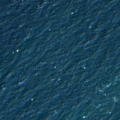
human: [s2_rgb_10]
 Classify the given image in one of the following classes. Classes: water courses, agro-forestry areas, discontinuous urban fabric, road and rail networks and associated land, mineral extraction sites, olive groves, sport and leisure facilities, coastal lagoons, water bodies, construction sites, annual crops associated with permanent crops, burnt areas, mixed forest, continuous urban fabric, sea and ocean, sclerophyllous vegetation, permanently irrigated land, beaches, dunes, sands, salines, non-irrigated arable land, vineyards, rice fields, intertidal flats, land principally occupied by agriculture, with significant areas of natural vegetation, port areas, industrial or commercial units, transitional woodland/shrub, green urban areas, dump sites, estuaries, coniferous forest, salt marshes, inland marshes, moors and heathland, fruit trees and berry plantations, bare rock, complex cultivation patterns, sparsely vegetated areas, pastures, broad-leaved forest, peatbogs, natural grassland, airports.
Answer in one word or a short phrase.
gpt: sea and ocean